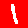
Digit: 1